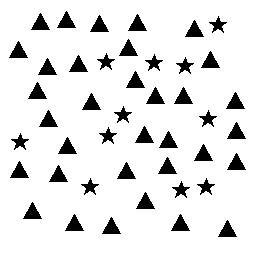
Squares: 0
Triangles: 33
Stars: 11
Total shapes: 44